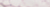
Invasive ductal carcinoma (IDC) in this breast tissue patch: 0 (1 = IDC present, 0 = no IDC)